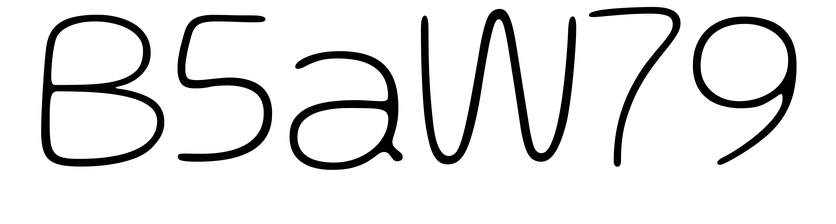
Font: Gluten_Thin